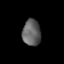
Tissue: prostate
Cell type: NK cells
Senescence score: 0.6969
Nuclear area (px): 469
Mean DAPI intensity: 97.87